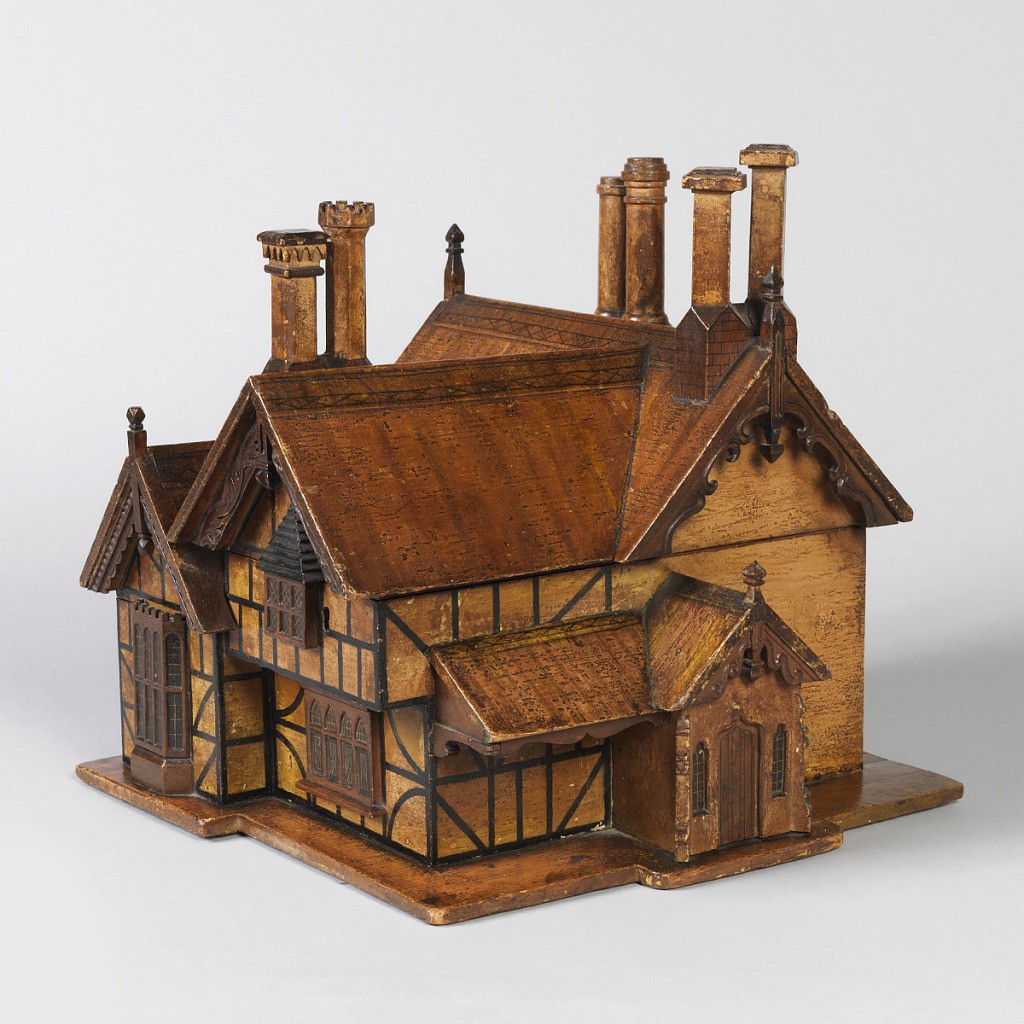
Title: House Model
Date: ca. 1870
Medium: Various woods
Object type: Tea caddy
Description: Tea caddy in the form of a nineteenth century Gothic-Tudor style half-timbered house with numerous chimneys, the roof lifting to reveal 2 tea caddies and one glass mixing bowl.